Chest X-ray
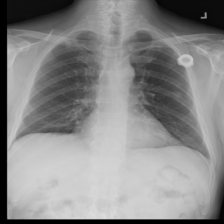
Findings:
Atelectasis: negative
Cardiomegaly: negative
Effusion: negative
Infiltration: negative
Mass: negative
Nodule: positive
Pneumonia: negative
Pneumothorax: negative
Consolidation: negative
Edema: negative
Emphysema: negative
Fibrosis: negative
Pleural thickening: negative
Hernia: negative